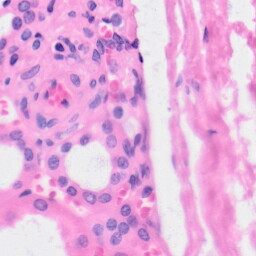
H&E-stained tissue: Kidney